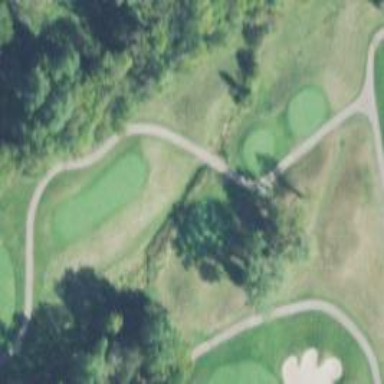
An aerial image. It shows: Service road with bridge used as golf cart path.